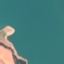
Land use / land cover: SeaLake